Question: I want to design a layout as below image:

As in this layout, this is my header. Black rectangle is some components (buttons, link ...) with fixed width, and red rectangle is my search form.
I want when user changes the size of browser windows, search form will be smaller (in width), until some value, will appear horizontal scrollbar. Maybe the hard part is: I don't know how to solve "auto-resize" in css.
Here is my sample code:
my HTML:
'''
<!--[if lt IE 7 ]> <html class="ie6"> <![endif]-->
<!--[if IE 7 ]> <html class="ie7"> <![endif]-->
<!--[if IE 8 ]> <html class="ie8"> <![endif]-->
<!--[if IE 9 ]> <html class="ie9"> <![endif]-->
<!--[if (gt IE 9)|!(IE)]><!--> <html class=""> <!--<![endif]-->
<head>
<meta charset="UTF-8">
<meta http-equiv="X-UA-Compatible" content="IE=edge,chrome=1">
<meta name="viewport" content="width=device-width, initial-scale=1">
<title>Title Here</title>
<link type="text/css" rel="stylesheet" href="css/application.css">
<script src="javascripts/pace.js"></script>
</head>
<body>
<header class="page-head">
<div class="wrapper">
<div class="logo"></div>
<form class="form-search" action="#" onsubmit="return false" method="get" name="search_form">
<div class="search-box"></div>
</form>
<nav class="site-nav">
<span><a href="/" class="site-nav__home"></a></span>
<div class="site-nav__item">Home</div>
<div class="site-nav__item">Notifications</div>
<div class="site-nav__item">Profile</div>
<div class="site-nav__button">Add Question</div>
</nav>
</div>
</header>
</body>
</html>
'''
my CSS:
'''
.html {
box-sizing: border-box;
font-family: "Helvetica Neue", Helvetica, Arial, sans-serif;
}
*, *:before, *:after {
box-sizing: inherit;
}
.page-head {
position: fixed;
top: 0;
left: 0;
height: 45px;
width: 100%;
font-size: 14px;
color: #fff;
}
.page-head.wrapper {
width: 1020px;
margin: 0 auto;
/* center horizontally. apply for block level element */
border-bottom: 1px solid #ddd;
/* drop shadow effect */
box-shadow: 0 3px 5px -3px rgba(200, 200, 200, 0.3);
height: 45px;
display: flex;
flex-direction: row;
}
form {
display: block;
}
.logo {
width: 45px;
height: 45px;
background: red;
}
.form-search {
margin: 0;
float: none;
position: static;
height: 27px;
background-image: url(../images/search.png);
}
.search-box {
border-radius: 2px;
-webkit-font-smoothing: antialiased;
margin-top: 0;
padding: 5px;
padding-left: 26px;
float: none;
width: 100%;
height: 27px;
font-size: 15px;
line-height: normal;
background: #eee;
}
.site-nav {
display: flex;
flex-direction: row;
z-index: 1;
margin-left: 20px;
}
.site-nav__item {
display: block;
height: 45px;
color: #666;
padding: 0 16px;
background-repeat: no-repeat;
background-position: 10px center;
border-bottom: 1px solid transparent;
}
'''
Please tell me how to design this layout using CSS. And if possible, how can do by using Flexbox ?
Thanks :)
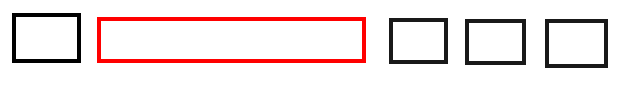
Answer: Flexbox works well to solve this issue. You basically want the search box (or its form element) to fill available space and shrink as needed (up to a certain point) when the window size decreases.

The secret sauce is to give the form element a 'flex-grow: 1' to tell it to fill the available space.
'''
html {
font-family: Arial, Helvetica, sans-serif;
}
* {
margin: 0;
padding: 0;
box-sizing: border-box;
}
.page-head {
display: flex;
align-items: center; /* Makes the nav items and logo appear vertically centered with the search box*/
margin: 1.5rem;
}
.logo {
/* Prevent logo from shrinking
so it doesn't collide when window gets narrow. */
flex-shrink: 0;
}
.search-form {
margin: 0 1rem;
flex-grow: 1; /* <-- THE SECRET SAUCE! */
min-width: 18rem;
}
.search-box {
width: 100%;
padding: .4rem;
background-color: #ffb;
}
.site-nav > ul {
display: flex;
margin: 0;
}
.site-nav__item {
/* Prevent nav items from shrinking
so they won't collide when window gets narrow. */
flex-shrink: 0;
list-style-type: none;
margin: 0 .55rem;
cursor: pointer;
/* Prevent multi-word nav items from wrapping. */
white-space: nowrap;
}
'''
'''
<header class="page-head">
<div class="logo">Logo</div>
<form class="search-form">
<input type="text" class="search-box"
placeholder="Search (this form fills available space)">
</form>
<nav class="site-nav">
<ul>
<li class="site-nav__item">Home</li>
<li class="site-nav__item">Notifications</li>
<li class="site-nav__item">Profile</li>
<li class="site-nav__item">Add Question</li>
</ul>
</nav>
</header>
'''